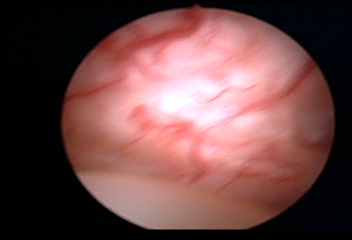
Modality: WLC
Class: Normal mucosa
Bladder cancer association: No